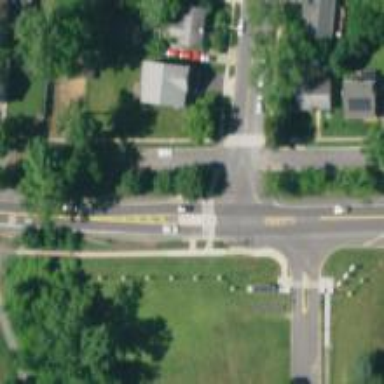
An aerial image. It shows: Marked road crossing.